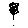
Label: flower